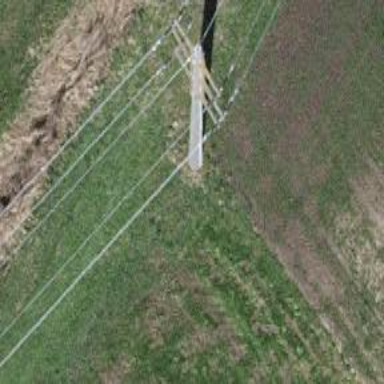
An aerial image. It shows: Power tower.